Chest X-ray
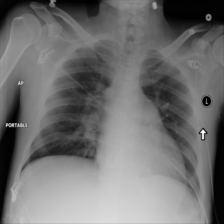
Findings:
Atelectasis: negative
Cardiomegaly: negative
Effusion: negative
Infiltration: negative
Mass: negative
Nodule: negative
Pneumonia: negative
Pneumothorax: negative
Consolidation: negative
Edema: negative
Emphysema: negative
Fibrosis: negative
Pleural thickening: negative
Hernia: negative